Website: bh-photo
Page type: gifting
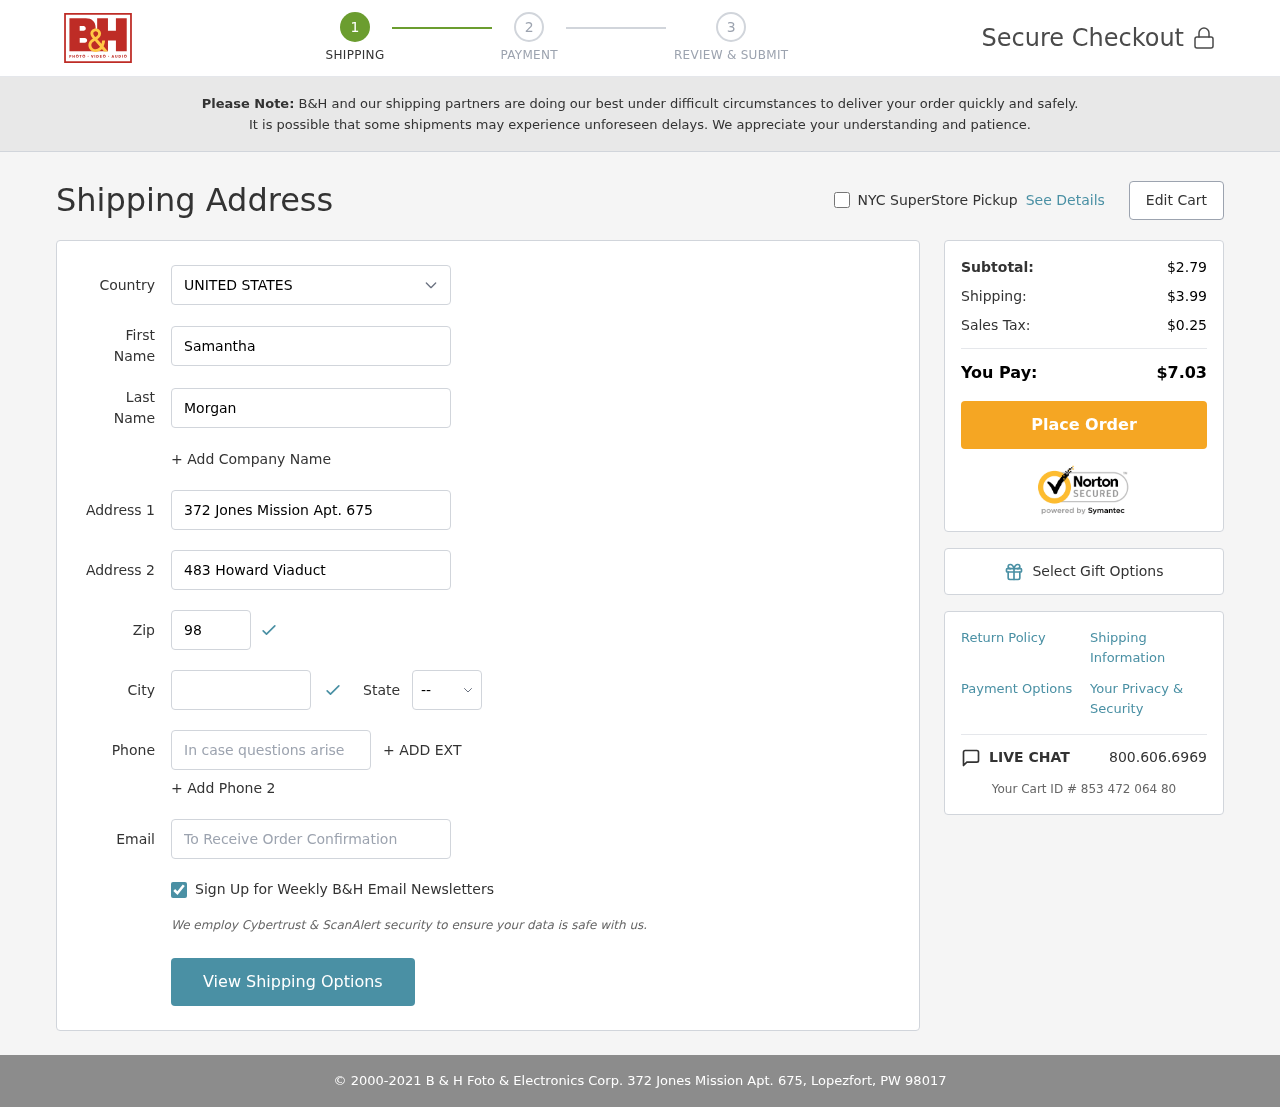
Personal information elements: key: PII_CITY
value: Lopezfort
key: PII_COUNTRY
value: United States
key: PII_EMAIL
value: smorgan@gmail.com
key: PII_FIRSTNAME
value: Samantha
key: PII_LASTNAME
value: Morgan
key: PII_PHONE
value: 9385475022
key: PII_POSTCODE
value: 98017
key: PII_STATE_ABBR
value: PW
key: PII_STREET
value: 372 Jones Mission Apt. 675
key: PII_STREET2
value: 483 Howard Viaduct
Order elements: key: ORDER_SUBTOTAL
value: $2.79
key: ORDER_SHIPPING_COST
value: $3.99
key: ORDER_TAX
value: $0.25
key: ORDER_TOTAL
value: $7.03
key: ORDER_ID
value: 853 472 064 80